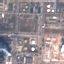
Label: Industrial